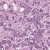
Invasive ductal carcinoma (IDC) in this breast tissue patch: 1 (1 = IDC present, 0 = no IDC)